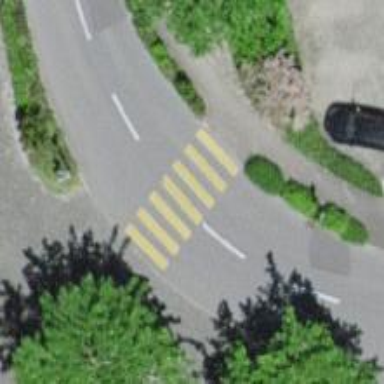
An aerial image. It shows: Zebra crossing on the road.